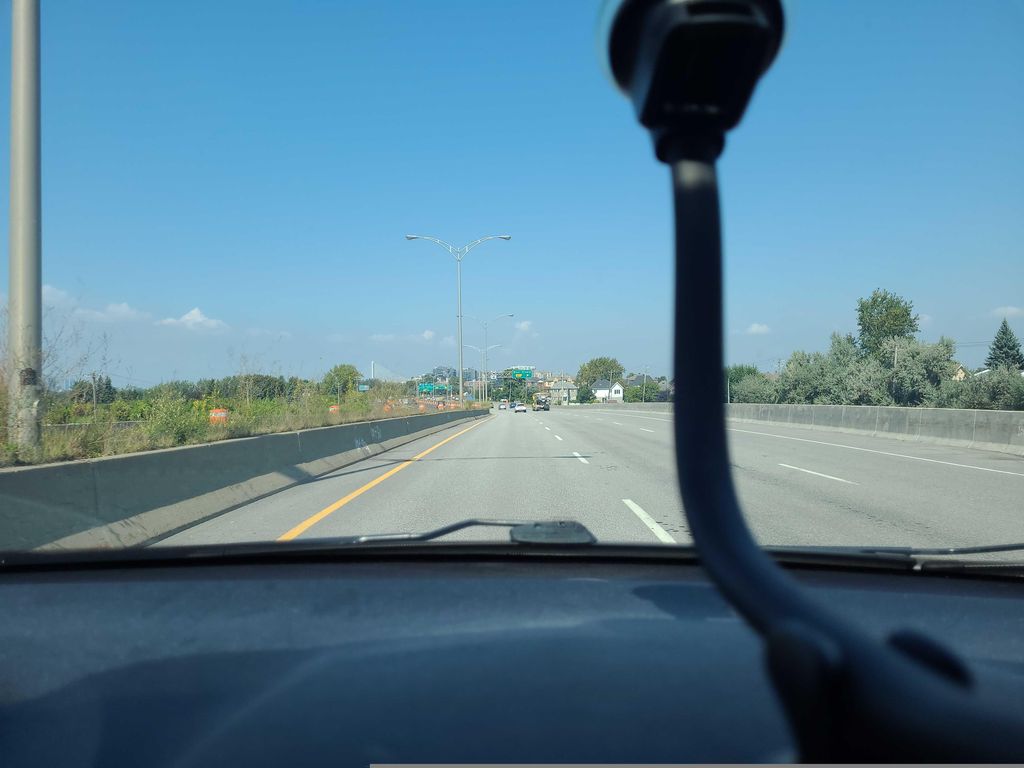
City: montreal